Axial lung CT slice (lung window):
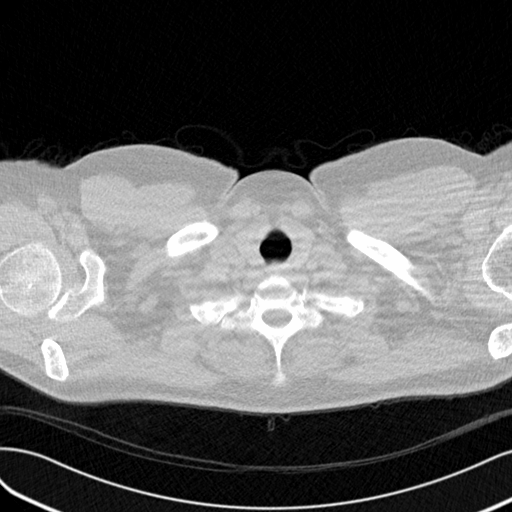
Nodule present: no